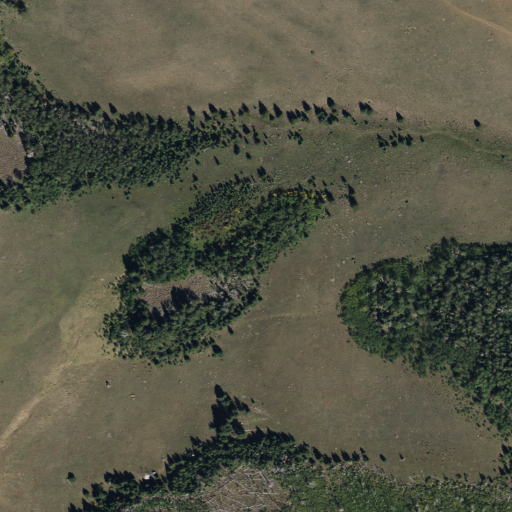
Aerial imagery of plain(s) in Utah named Sunflower Flat containing deciduous forest, mixed forest, shrub, evergreen forest, grassland, and open development